Question: I began a question <URL>, but it doesn't seem to be concise enough.
I have a DataGrid Bound to an object (Job):
'''
private String resultImagePath; // The Image to be shown in the DataGrid showing the status
private String name; // The Job container's name
private String jobDescription; // A Sub Task
// AND the corresponding Public Properties implementing iPropertyChange
public int Sequence; // For sorting purposses
// The paths to the icons
public String ErrorPath = "pack://application:,,,/Resources/Flag_Red.ico";
public String SuccessPath = "pack://application:,,,/Resources/Flag_Green.ico";
public String WarningPath = "pack://application:,,,/Resources/Flag_Yellow.ico";
public String RunningPath = "pack://application:,,,/Resources/Flag_Running.ico";
public String HistoryPath = "pack://application:,,,/Resources/History.ico.ico";
'''
When a Job object is created it gets ResultImagePath set to RunningPath. The Jobs are Grouped using:
'''
collection = new ListCollectionView(JobData);
collection.GroupDescriptions.Add(new PropertyGroupDescription("Name"));
JobHistory.ItemsSource = collection;
'''
JobData:
'''
ObservableCollection<Job> JobData = new ObservableCollection<Job>();
'''
JobHistory is the DataGrid using styles and templates:
'''
<UserControl.Resources>
<Image x:Key="image" Source="pack://application:,,,/Resources/History.ico" Height="18" Width="18" Margin="2,0"/>
<Style x:Key="GroupHeaderStyle" TargetType="{x:Type GroupItem}">
<Setter Property="Template">
<Setter.Value>
<ControlTemplate TargetType="{x:Type GroupItem}">
<Expander Name="expander" IsExpanded="True" >
<Expander.Header>
<StackPanel Orientation="Horizontal">
<ContentControl Content="{StaticResource ResourceKey=image}"/>
<TextBlock Text="{Binding Name}" Padding="2,0"/>
</StackPanel>
</Expander.Header>
<ItemsPresenter />
</Expander>
</ControlTemplate>
</Setter.Value>
</Setter>
</Style>
</UserControl.Resources>
<DataGrid Name="JobHistory" CanUserAddRows="False" AutoGenerateColumns="False" ColumnWidth="*"
CanUserDeleteRows="False" ItemsSource="{Binding}" Grid.Row="2"
Grid.ColumnSpan="5" CanUserResizeRows="False"
Grid.RowSpan="2" IsTextSearchEnabled="True" VerticalScrollBarVisibility="Visible" >
<DataGrid.GroupStyle>
<GroupStyle ContainerStyle="{StaticResource GroupHeaderStyle}">
<GroupStyle.Panel>
<ItemsPanelTemplate>
<DataGridRowsPresenter/>
</ItemsPanelTemplate>
</GroupStyle.Panel>
</GroupStyle>
</DataGrid.GroupStyle>
<DataGrid.Columns>
<DataGridTemplateColumn Header="Status" Width="Auto" IsReadOnly="True">
<DataGridTemplateColumn.CellTemplate>
<DataTemplate>
<Image Source="{Binding ResultImagePath}" Height="18" Width="18"/>
</DataTemplate>
</DataGridTemplateColumn.CellTemplate>
</DataGridTemplateColumn>
<DataGridTextColumn Header="Job description" Binding="{Binding JobDescription}"/>
</DataGrid.Columns>
</DataGrid>
'''
When a task's Status has changed the Image is changed from running to complete, warning or error. There can be many Jobs and Groups with differing stati.
'''
SomeTask.ResultImagePath = job.SuccessPath;
...
<DataTemplate>
<Image Source="{Binding ResultImagePath}" Height="18" Width="18"/>
</DataTemplate>
'''
To this Point all works well.
This is where the question Comes in:
How can I set the Image of the Group Header based on the Jobs being grouped? If any Job has errors or warnings the Group Header's Image should be changed to the more serious. If any Jobs are still running (but no Errors or warnings), the Header should depict Running. If all Jobs are successful the Success Image should be shown. My Problem is not the logic, but how to access the specific Group Header and modify the Image in the StackBox.
For clarity's sake:

The Warning Image should be replacing the History Image.
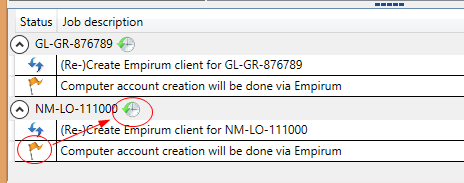
Answer: I wound up adding an Image property to my Job object. Then I used the "Loaded" event to search all Groups, and add "this" Image to the Job corresponding to the Group.